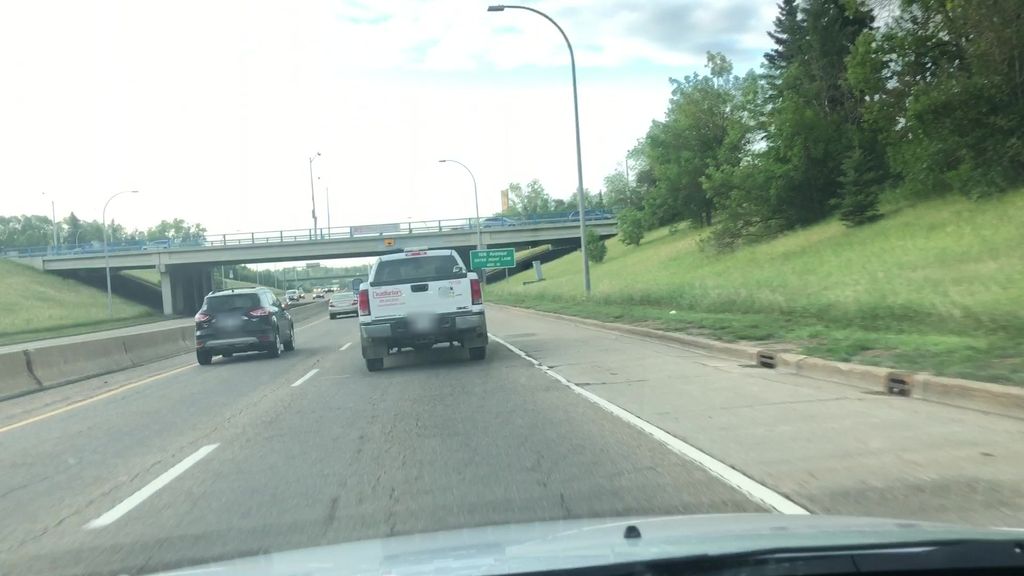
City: edmonton